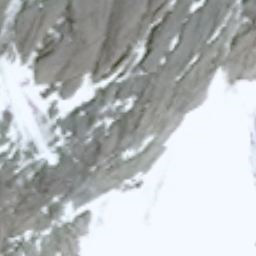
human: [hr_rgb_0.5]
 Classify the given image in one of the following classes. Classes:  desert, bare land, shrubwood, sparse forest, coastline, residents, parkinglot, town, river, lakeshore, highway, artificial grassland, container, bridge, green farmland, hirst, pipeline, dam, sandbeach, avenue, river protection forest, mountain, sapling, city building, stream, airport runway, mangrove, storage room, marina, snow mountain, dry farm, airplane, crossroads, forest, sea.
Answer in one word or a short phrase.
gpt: snow mountain